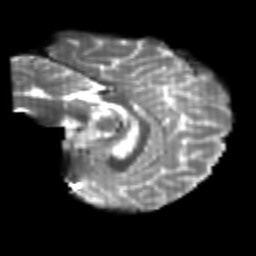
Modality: T2w
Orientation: sagittal
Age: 21
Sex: female
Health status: healthy
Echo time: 0.074 s